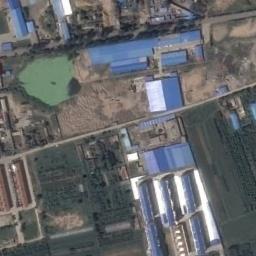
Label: industrial_area